Question: I need help customizing a graph with ggplot2. Below is the code I am using and the resulting graph:
'''
> p=ggplot(a2,aes(x=grid,y=median))+geom_line(size=1.3)+
geom_line(aes(x=grid,y=lower,linetype=2,colour='red'),size=1.3)+
geom_line(aes(x=grid,y=upper,linetype=2,colour='red'),size=1.3)+
geom_line(aes(x=trueX,y=trueY,linetype=1,colour='blue'),size=.8)+
geom_line(aes(x=grid,y=xDens,linetype=1),size=.5)+
geom_point(data=a1,aes(x=X,y=Y),size=1)
'''

First, the colors red and blue seem off from what they should be. Second, I would like to customize the legend with four entries:
1. Fit (black line)
2. Conf Int (red dashed line)
3. True Curve (blue line)
4. X Density (small black line)
I have been playing with it for awhile but can't figure it out. Would appreciate suggestions.
I might need to rearrange my data to get what I want, here is a preview of what I have now (ignoring the data set a1 with the points):
'''
> head(a2[,c(1,2,4,5,6,7,8)])
lower upper median grid trueX trueY xDens
1 26.65933 28.83431 27.54782 -4.845770 -3.998449 27.73697 0.<PHONE>
2 26.65933 28.77224 27.54284 -4.826273 -3.967264 27.71877 0.<PHONE>
3 26.65933 28.77224 27.54284 -4.806776 -3.910030 27.68470 0.<PHONE>
4 26.65933 28.77224 27.54284 -4.787279 -3.898646 27.67782 0.<PHONE>
5 26.65933 28.77224 27.54284 -4.767782 -3.891712 27.67361 0.<PHONE>
6 26.65933 28.77224 27.54284 -4.748285 -3.890767 27.67304 0.<PHONE>
'''
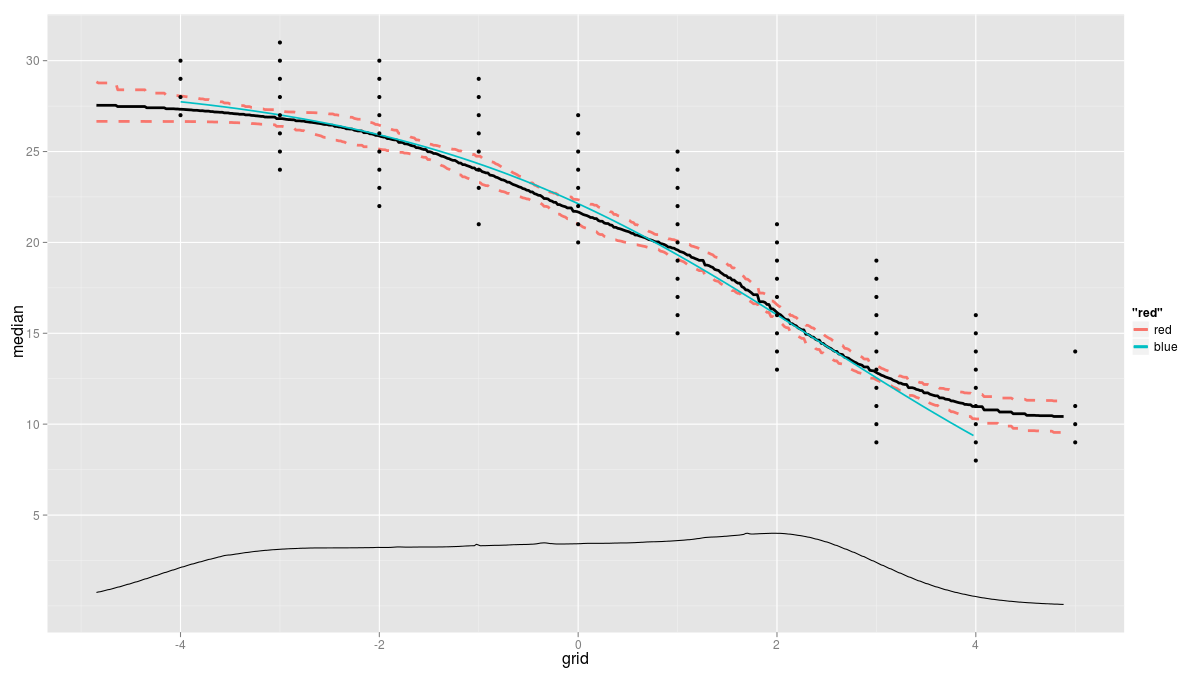
Answer: probably this is near from what you want:
sample data:
'''
> d
lower upper median grid trueX trueY xDens
1 26.65933 28.83431 27.54782 -4.845770 -3.998449 27.73697 0.<PHONE>
2 26.65933 28.77224 27.54284 -4.826273 -3.967264 27.71877 0.<PHONE>
3 26.65933 28.77224 27.54284 -4.806776 -3.910030 27.68470 0.<PHONE>
4 26.65933 28.77224 27.54284 -4.787279 -3.898646 27.67782 0.<PHONE>
5 26.65933 28.77224 27.54284 -4.767782 -3.891712 27.67361 0.<PHONE>
6 26.65933 28.77224 27.54284 -4.748285 -3.890767 27.67304 0.<PHONE>
'''
code:
'''
d2 <- melt(subset(d, select = -c(trueX)), id = "grid")
ggplot(d2, aes(grid, value, colour = variable, linetype = variable, size = variable)) +
geom_line() +
scale_colour_manual("", values = c("red", "red", "black", "blue", "black"), breaks = levels(d2$variable)) +
scale_linetype_manual("", values = c(2, 2, 1, 1, 1), breaks = levels(d2$variable)) +
scale_size_manual("", values = c(0.5, 0.5, 0.5, 0.5, 0.25), breaks = levels(d2$variable))
'''
output: